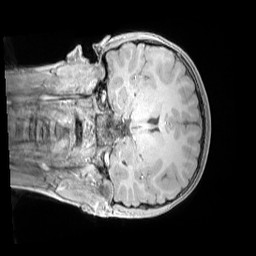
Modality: MP2RAGE
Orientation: coronal
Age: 10
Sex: female
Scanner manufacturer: siemens
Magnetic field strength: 3 T
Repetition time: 4 s
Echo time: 0.00303 s